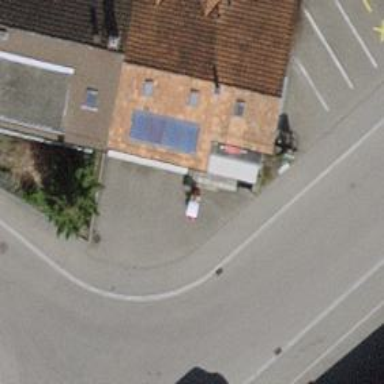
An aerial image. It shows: Cafe.